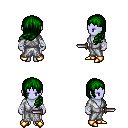
a pixel art fantasy rpg character, female body template, dark elf, purple skin, white robe, white pants, green left-swept hairstyle, white cloth bandages, gold boots, dagger, four views (front, back, left, right), 2x2 character sprite sheet, small pixel art, hard edges, no anti-aliasing